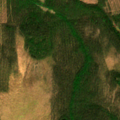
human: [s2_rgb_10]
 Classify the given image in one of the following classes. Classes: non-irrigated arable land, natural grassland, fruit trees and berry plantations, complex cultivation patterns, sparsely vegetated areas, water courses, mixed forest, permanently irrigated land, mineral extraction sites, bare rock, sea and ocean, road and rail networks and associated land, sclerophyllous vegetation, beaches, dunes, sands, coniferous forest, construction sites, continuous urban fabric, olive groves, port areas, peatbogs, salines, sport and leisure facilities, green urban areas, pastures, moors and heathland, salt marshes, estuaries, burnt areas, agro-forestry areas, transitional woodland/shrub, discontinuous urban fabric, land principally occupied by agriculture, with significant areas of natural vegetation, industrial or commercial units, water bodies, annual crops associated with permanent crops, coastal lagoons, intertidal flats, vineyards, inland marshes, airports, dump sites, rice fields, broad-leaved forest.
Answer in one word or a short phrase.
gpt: coniferous forest, peatbogs